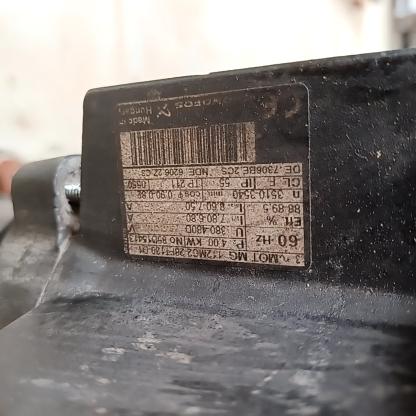
Klasa: tabliczka-znamionowa